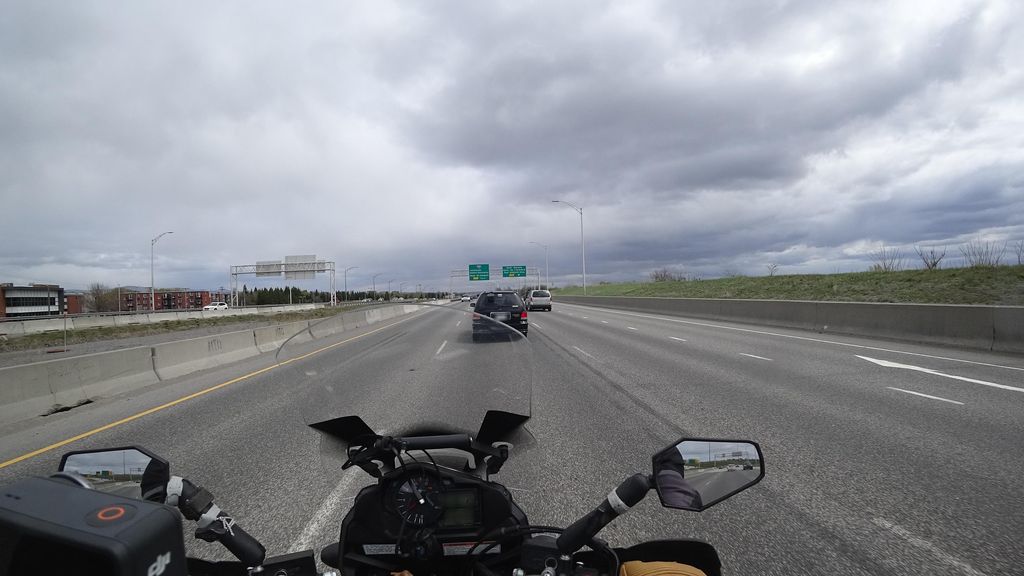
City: quebec_city